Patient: sex M, age 47
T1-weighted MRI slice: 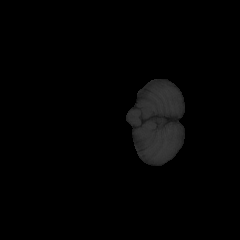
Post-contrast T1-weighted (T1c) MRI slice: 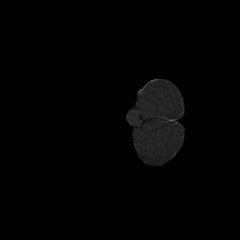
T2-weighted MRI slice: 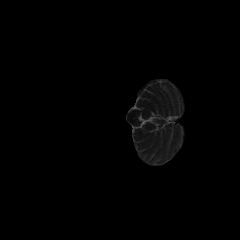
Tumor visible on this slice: no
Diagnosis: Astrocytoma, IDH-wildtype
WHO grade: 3